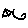
Label: hexagon